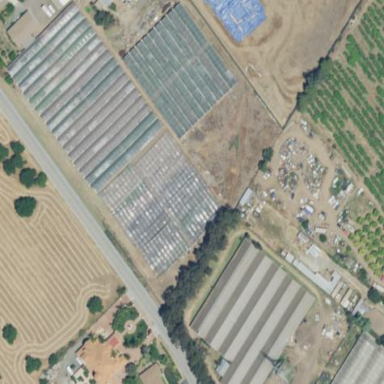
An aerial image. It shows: Greenhouse.